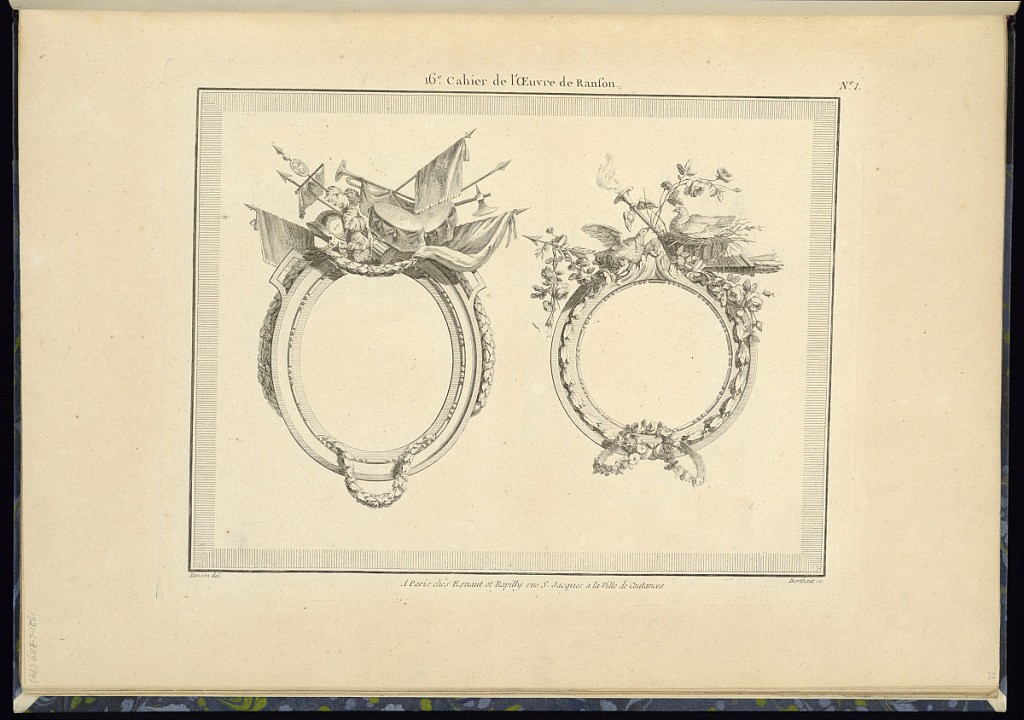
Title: Title Page
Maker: Pierre Ranson, French, 1736–1786
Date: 1778
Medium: Etching on laid paper
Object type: Print
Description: Title page and design for two medallions or frames, oval and round, decorated with moldings and topped with trophies of war and love. The ornament and motifs include festoons of leaves, flowers, foliate branches, crowns of flowers, fleurons, drums, horns, axe, helmet, spears with flags, banners, birds, nest, flaming torch, and quiver of arrows. The plate is titled, numbered, and signed.